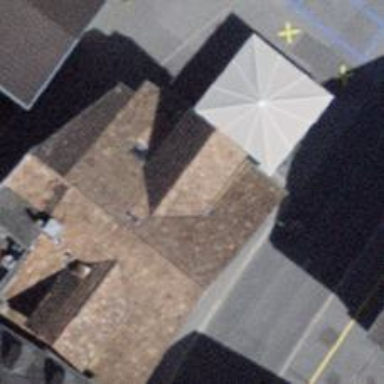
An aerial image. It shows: Restaurant.